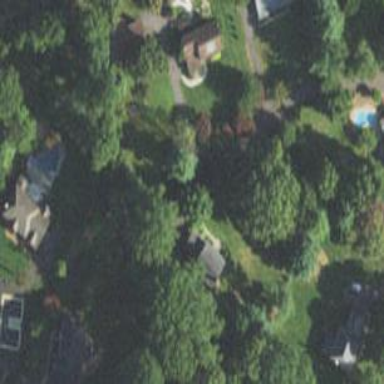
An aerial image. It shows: Driveway.